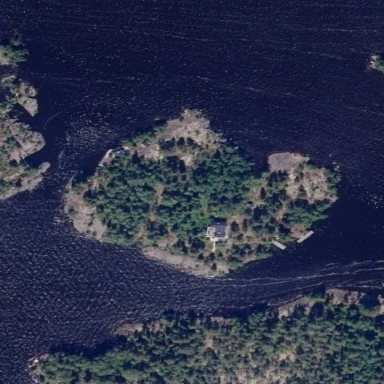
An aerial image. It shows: Islet covered with woodland.